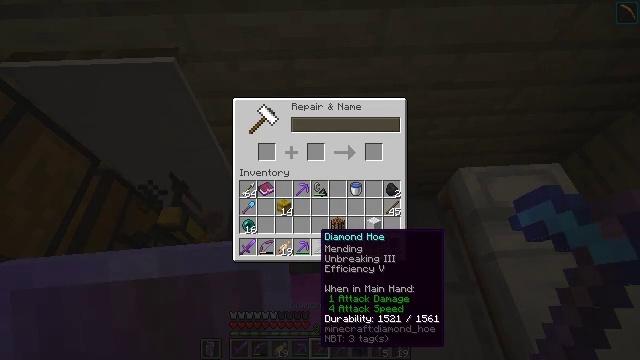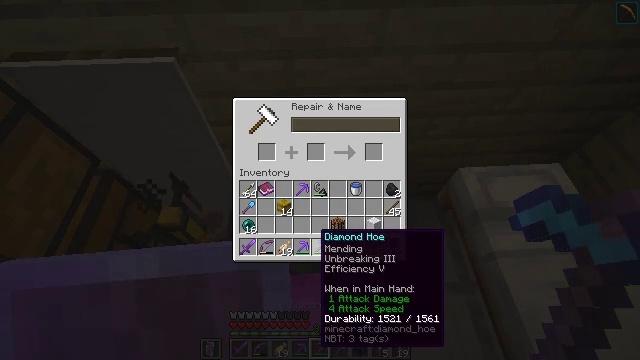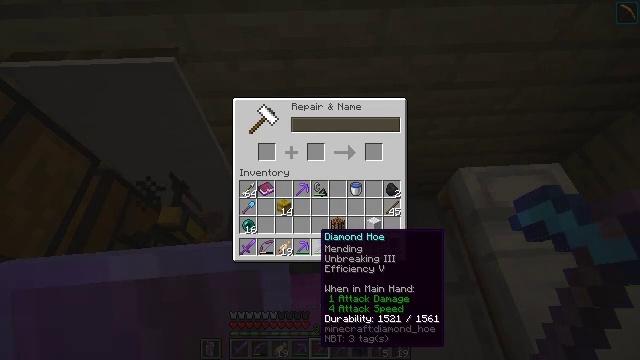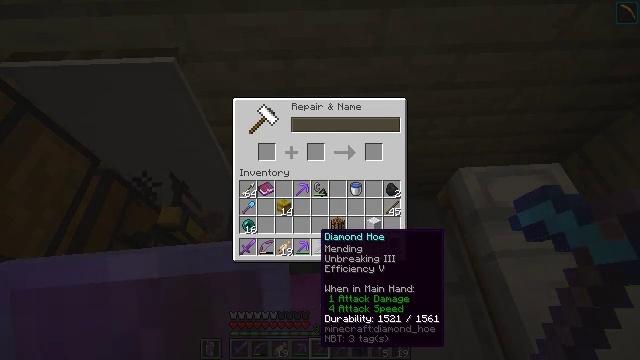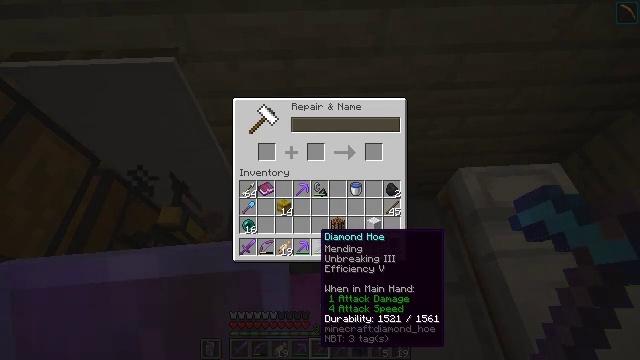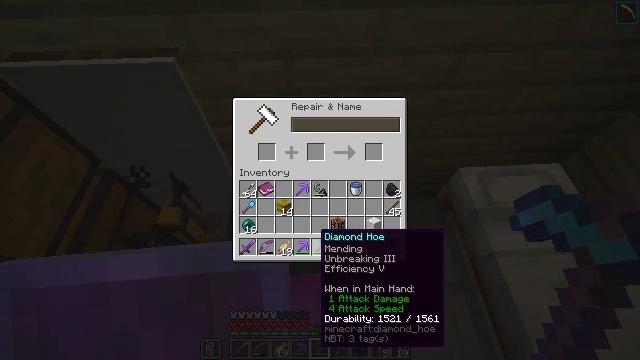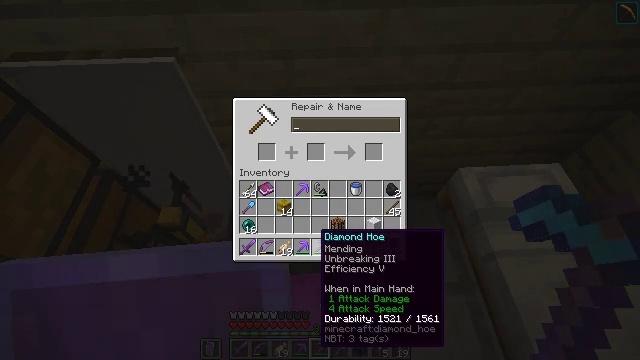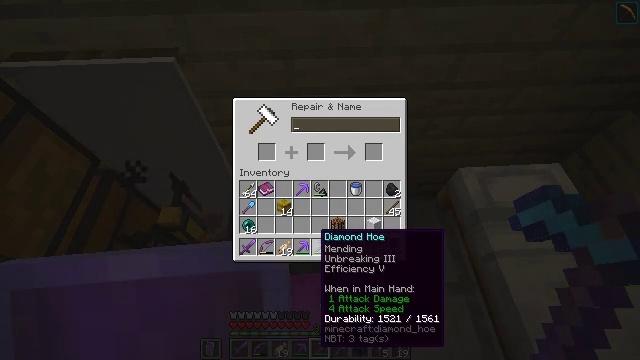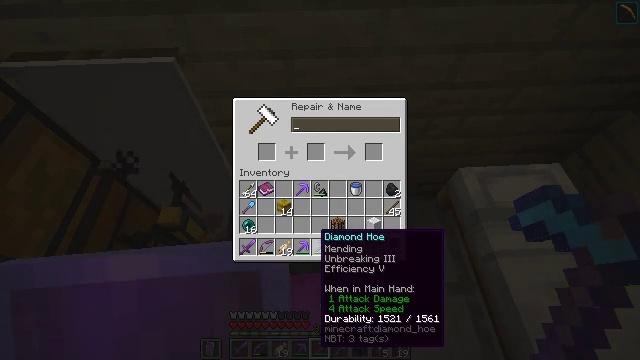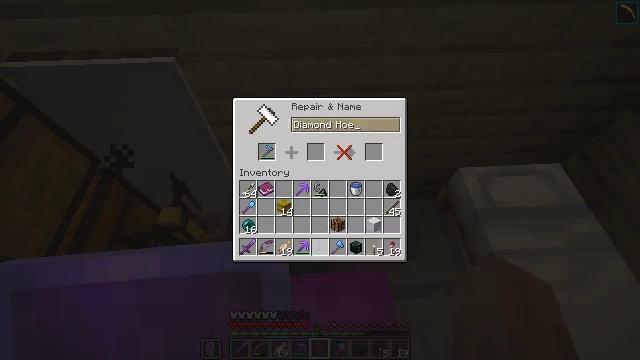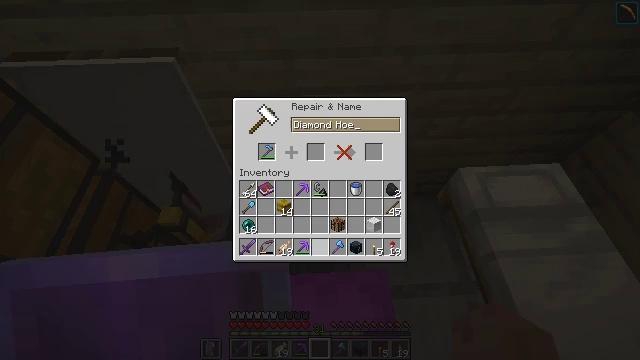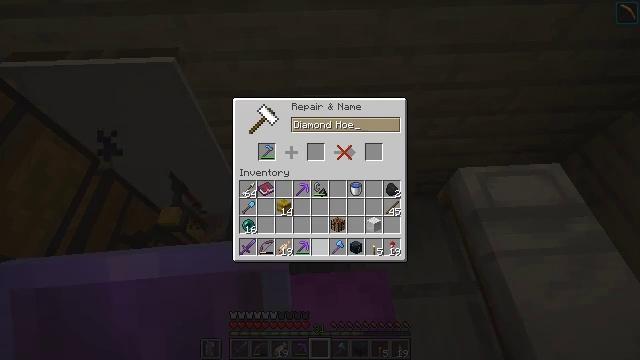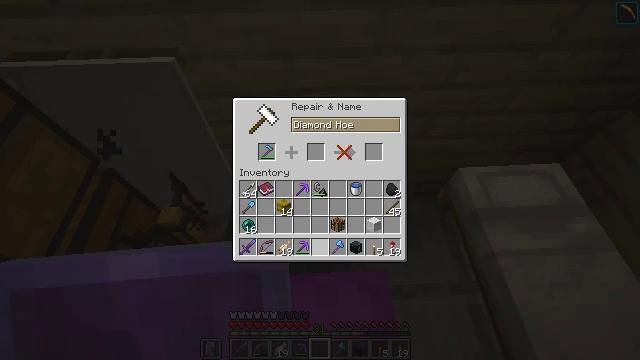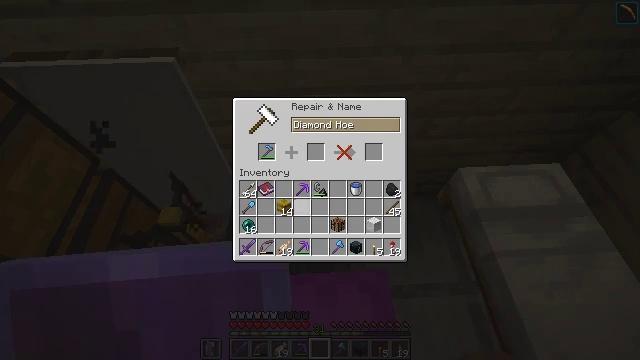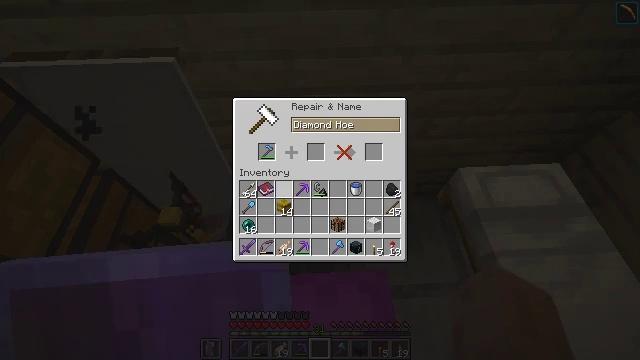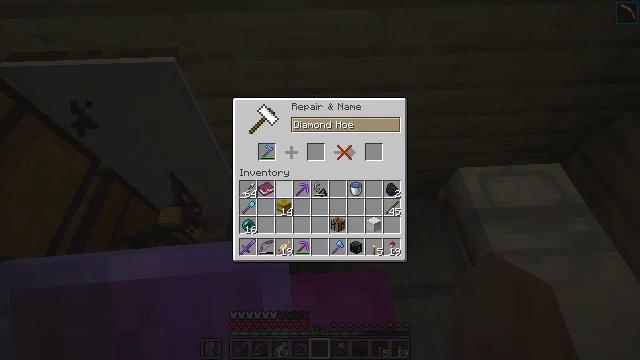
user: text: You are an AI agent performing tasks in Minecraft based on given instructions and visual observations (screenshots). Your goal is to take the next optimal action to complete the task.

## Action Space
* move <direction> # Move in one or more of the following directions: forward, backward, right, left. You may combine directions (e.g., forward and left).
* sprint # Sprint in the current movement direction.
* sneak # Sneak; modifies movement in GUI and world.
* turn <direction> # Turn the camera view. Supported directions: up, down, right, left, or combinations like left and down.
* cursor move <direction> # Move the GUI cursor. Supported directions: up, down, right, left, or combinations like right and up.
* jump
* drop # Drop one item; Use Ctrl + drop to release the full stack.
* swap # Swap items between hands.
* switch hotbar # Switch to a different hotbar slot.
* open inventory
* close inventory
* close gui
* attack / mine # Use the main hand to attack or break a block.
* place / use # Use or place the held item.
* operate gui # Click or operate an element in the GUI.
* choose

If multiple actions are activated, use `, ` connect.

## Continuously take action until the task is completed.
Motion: motion action
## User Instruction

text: Break the jungle leaves with your hand or shears.
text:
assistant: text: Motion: sneak
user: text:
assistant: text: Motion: sneak
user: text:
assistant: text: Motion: sneak
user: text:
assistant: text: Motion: sneak
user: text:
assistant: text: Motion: sneak
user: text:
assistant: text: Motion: sneak
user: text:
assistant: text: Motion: sneak
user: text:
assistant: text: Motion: sneak
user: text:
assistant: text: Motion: sneak, operate gui
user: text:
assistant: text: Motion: sneak, operate gui
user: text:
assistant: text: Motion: sneak
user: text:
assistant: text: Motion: sneak, cursor move up
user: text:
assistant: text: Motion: sneak, cursor move left and up
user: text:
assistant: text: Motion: sneak, cursor move left and up
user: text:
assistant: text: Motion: sneak, cursor move up
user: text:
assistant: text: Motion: sneak
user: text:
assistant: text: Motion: sneak
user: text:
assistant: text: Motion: sneak
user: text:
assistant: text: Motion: sneak
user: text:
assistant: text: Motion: sneak
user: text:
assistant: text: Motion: sneak
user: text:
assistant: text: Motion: sneak
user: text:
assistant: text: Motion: sneak, operate gui
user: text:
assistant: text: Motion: sneak, operate gui
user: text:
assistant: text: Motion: sneak
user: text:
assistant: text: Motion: sneak
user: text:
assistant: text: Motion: sneak, cursor move right
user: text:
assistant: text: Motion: sneak, cursor move right
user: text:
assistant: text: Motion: sneak, cursor move right and up
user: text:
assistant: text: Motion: sneak, cursor move right and up